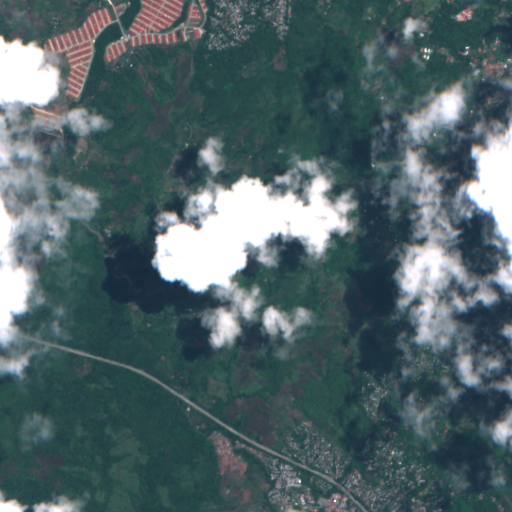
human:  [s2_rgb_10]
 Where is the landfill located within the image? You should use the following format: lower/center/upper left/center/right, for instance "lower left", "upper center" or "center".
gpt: The landfill is located in the lower right of the image.
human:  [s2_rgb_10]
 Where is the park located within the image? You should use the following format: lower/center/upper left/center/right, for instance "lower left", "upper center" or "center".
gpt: The park is located in the lower right of the image.
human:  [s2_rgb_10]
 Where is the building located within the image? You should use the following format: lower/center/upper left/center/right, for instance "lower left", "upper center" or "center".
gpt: There is no building in the image.